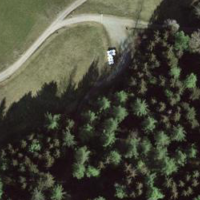
EUNIS habitat code: 43
Species observed at this site:
Salvia glutinosa
Geum rivale
Acer pseudoplatanus